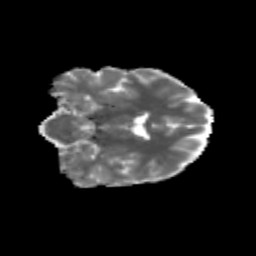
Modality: MD
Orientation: coronal
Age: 26
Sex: female
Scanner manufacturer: siemens
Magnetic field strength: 3 T
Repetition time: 3.5 s
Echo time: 0.125 s